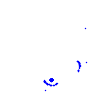
Particle: proton